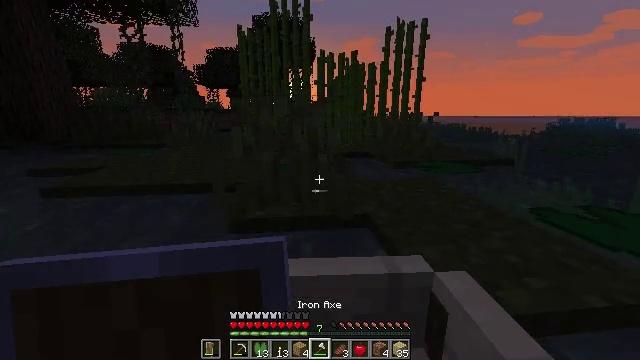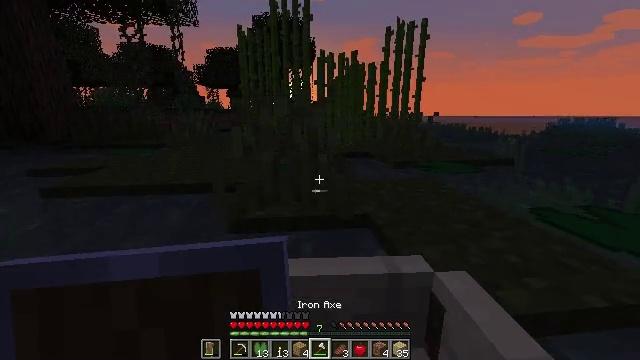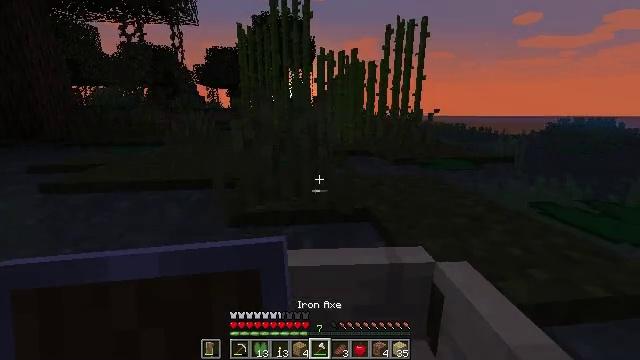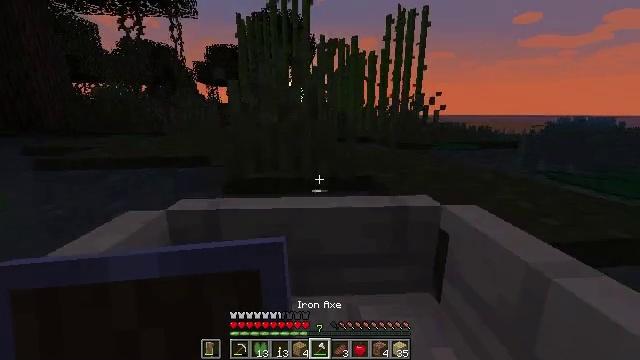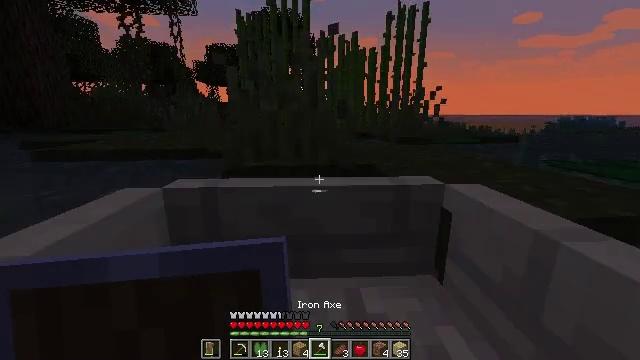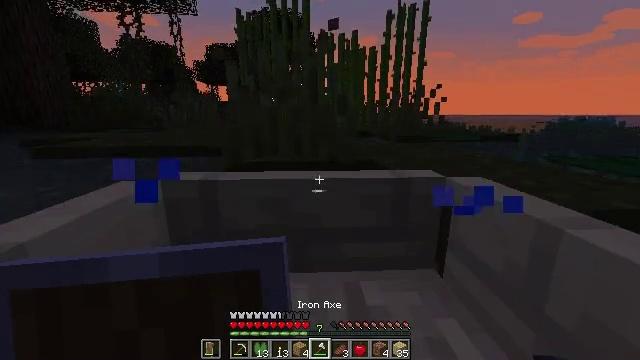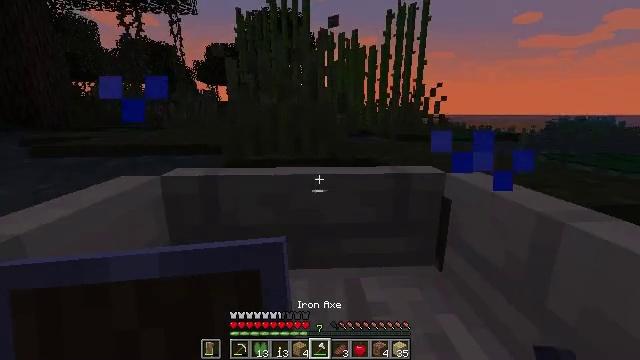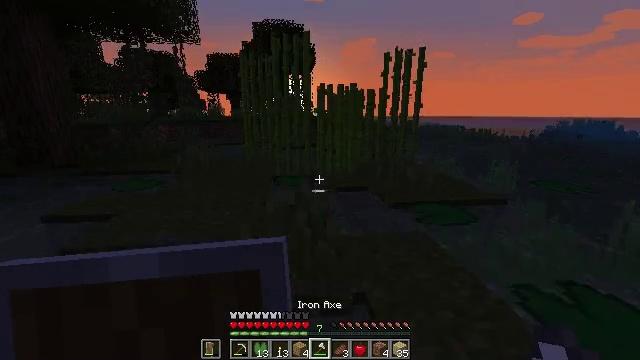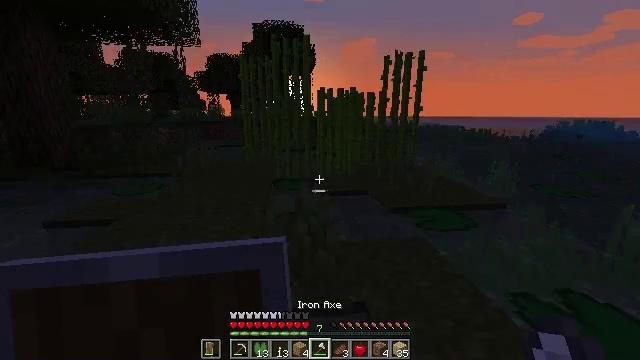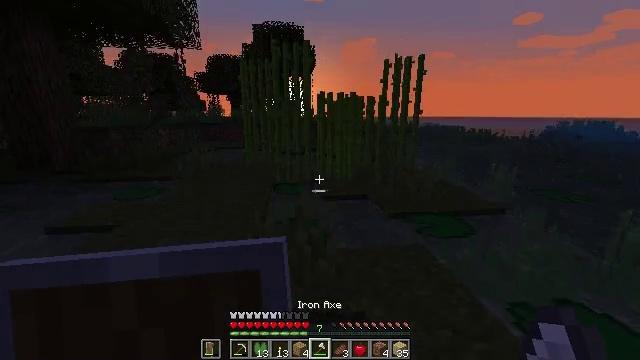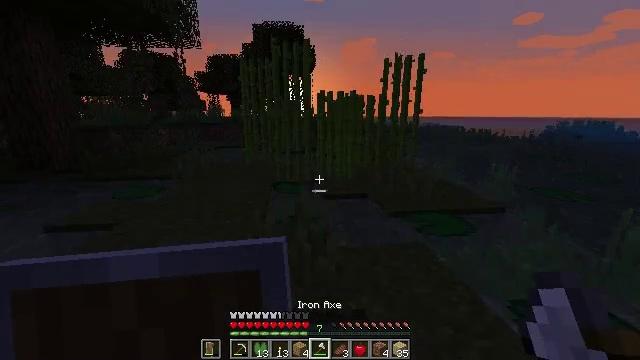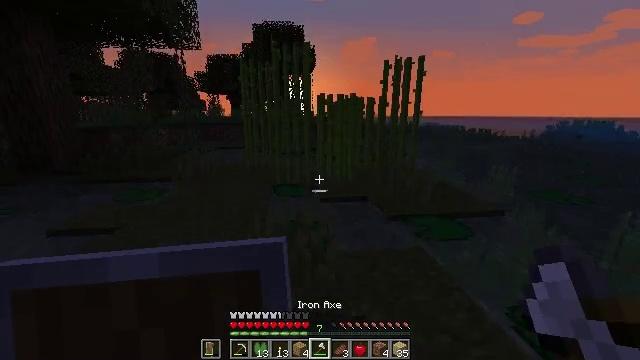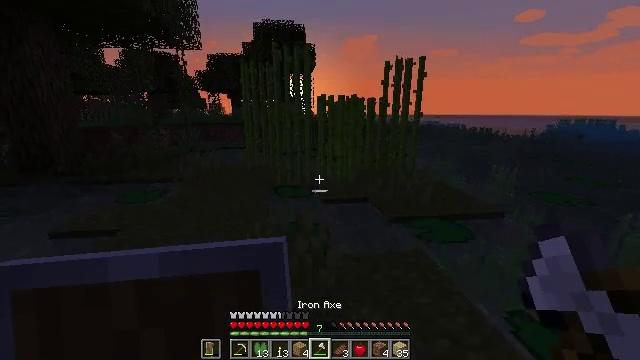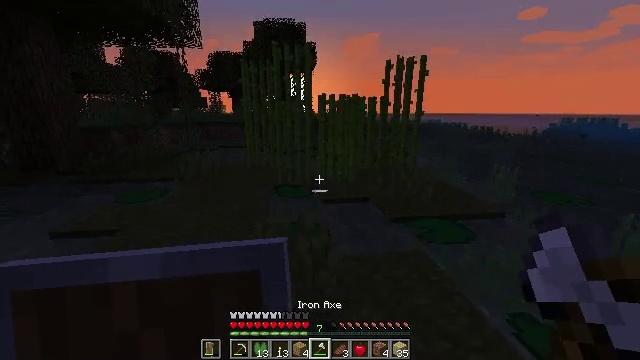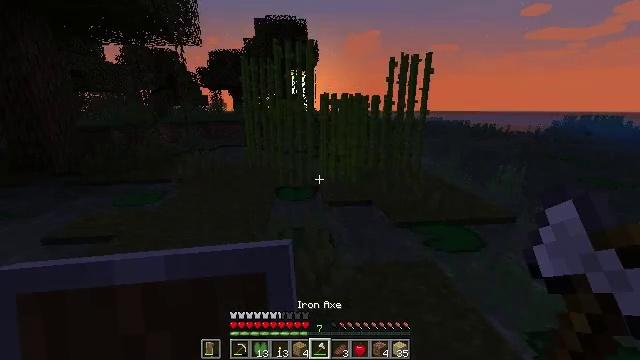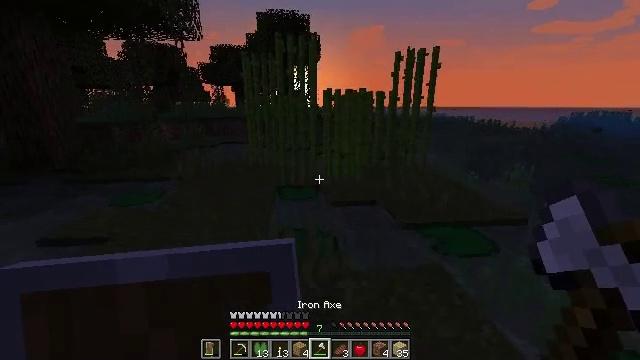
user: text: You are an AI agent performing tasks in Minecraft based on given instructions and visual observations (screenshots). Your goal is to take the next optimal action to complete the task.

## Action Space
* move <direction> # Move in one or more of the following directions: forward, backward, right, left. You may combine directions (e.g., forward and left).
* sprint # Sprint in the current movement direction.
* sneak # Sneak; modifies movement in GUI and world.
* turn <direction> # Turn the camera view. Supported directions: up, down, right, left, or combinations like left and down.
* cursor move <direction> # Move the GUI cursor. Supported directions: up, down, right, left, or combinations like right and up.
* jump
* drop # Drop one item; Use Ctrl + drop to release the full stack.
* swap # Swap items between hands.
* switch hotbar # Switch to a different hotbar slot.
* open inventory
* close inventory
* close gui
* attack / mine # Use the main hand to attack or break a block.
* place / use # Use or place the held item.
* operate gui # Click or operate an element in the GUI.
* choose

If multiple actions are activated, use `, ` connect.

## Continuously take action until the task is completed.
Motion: motion action
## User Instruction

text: Remove the lily pad floating on water.
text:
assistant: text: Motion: sneak
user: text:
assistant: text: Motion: sneak
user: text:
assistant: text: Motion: sneak
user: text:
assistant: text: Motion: no_op
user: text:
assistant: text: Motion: no_op
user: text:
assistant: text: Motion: no_op
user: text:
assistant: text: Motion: no_op
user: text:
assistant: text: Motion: no_op
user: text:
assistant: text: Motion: no_op
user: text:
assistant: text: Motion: no_op
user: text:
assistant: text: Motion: no_op
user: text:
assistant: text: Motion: no_op
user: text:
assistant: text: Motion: move forward
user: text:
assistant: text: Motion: move forward
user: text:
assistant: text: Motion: move forward
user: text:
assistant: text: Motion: move forward, turn left and down
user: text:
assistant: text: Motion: move forward, turn left and down
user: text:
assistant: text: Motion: move forward, turn left and down
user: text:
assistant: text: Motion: move forward, turn down
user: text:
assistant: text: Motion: move forward, turn down
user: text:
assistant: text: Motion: move forward
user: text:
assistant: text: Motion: move forward
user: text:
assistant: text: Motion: move forward, attack / mine
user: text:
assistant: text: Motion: attack / mine
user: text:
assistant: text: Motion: attack / mine
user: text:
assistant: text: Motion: attack / mine
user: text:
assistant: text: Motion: no_op
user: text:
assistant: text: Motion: no_op